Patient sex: M
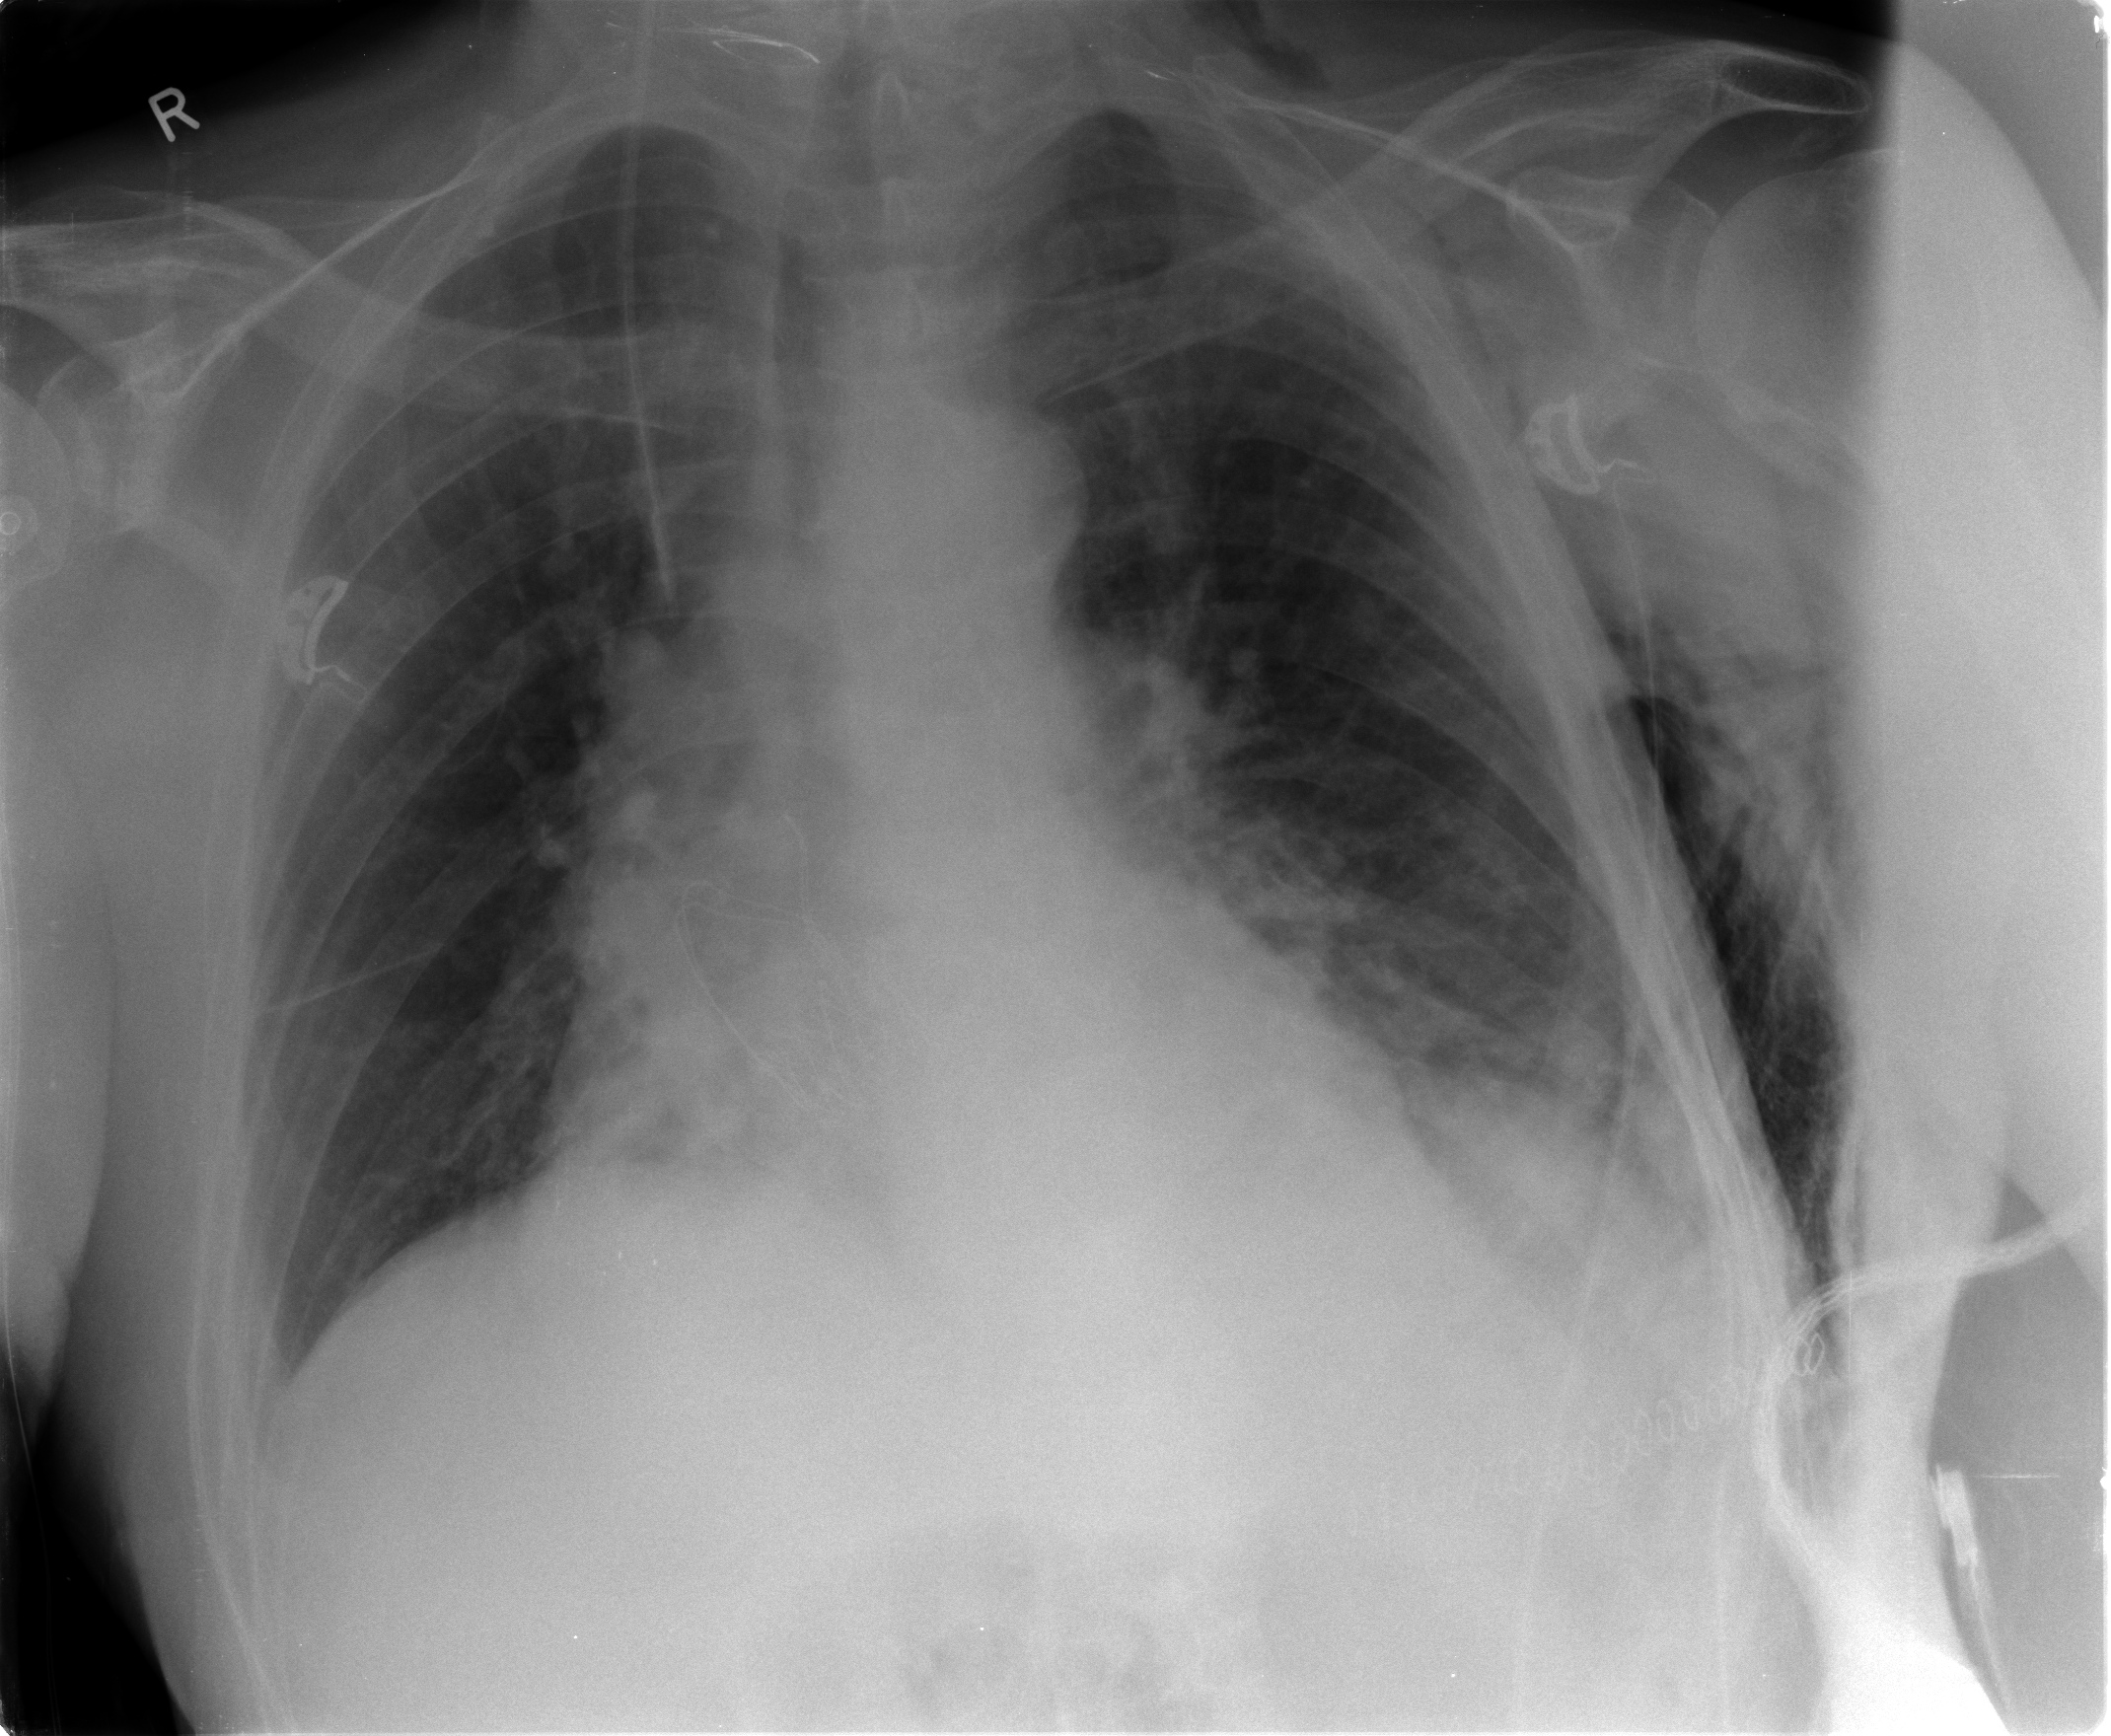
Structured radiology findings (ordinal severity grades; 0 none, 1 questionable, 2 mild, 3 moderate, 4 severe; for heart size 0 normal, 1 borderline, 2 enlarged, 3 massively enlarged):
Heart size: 2
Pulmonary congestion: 2
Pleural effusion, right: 1
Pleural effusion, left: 2
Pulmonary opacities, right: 0
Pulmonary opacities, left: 0
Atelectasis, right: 2
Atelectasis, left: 2